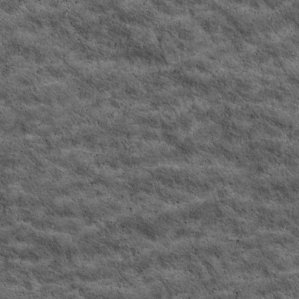
Label: non_frost